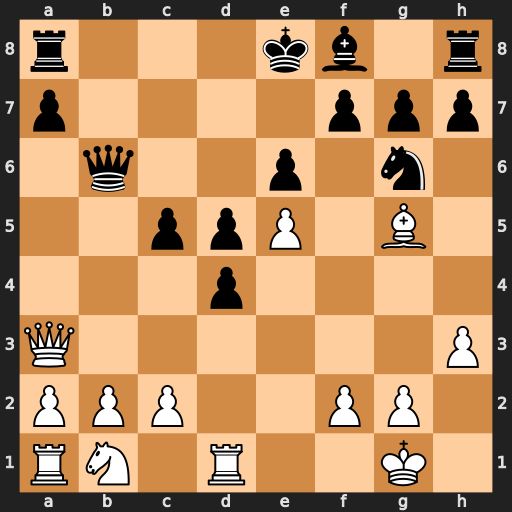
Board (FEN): r3kb1r/p4ppp/1q2p1n1/2ppP1B1/3p4/Q6P/PPP2PP1/RN1R2K1
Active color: w
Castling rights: kq
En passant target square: -
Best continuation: Qa4+ Qc6 Qxc6#